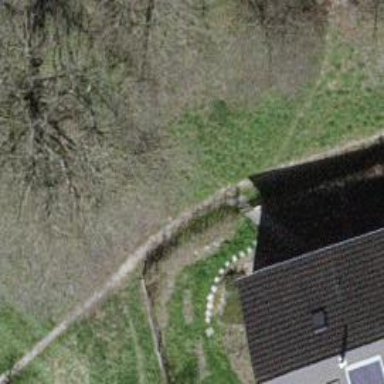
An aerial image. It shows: Path.